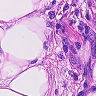
Metastatic tissue present: yes